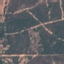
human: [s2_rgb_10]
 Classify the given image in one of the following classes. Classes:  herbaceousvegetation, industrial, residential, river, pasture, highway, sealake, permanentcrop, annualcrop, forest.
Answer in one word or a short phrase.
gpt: PermanentCrop